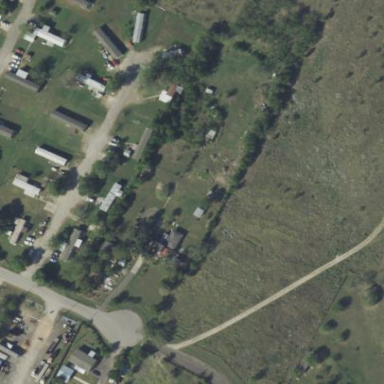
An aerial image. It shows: Residential area known as trailer park.